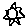
Label: sun